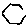
Label: hexagon